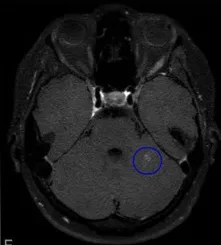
CE-VWI. Sensibility in detecting LME in posterior fossa. Show evaluation of LME regression in Case 2, 3 months after rituximab: despite CE-T1, and ,CE-FLAIR did not detect any residual LME, CE-VWI revealed a residual patch enhancement of the folia in left cerebellar hemisphere [blue ovoid.
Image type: radiology (mri)